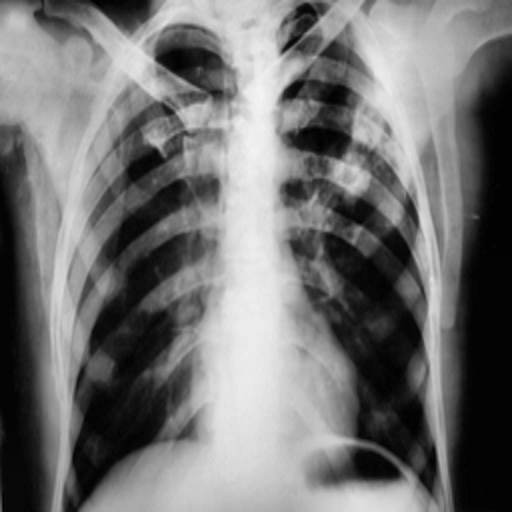
Finding: TUBERCULOSIS